Field crop: tomato
Growth stage: 2
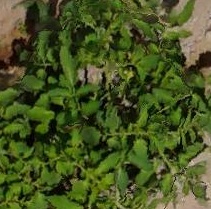
Species: tomato